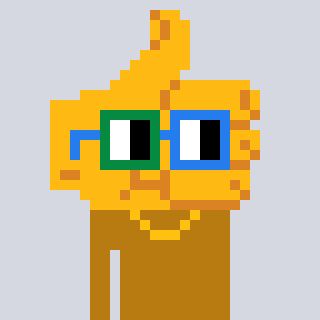
a pixel art character with square green and blue glasses, a thumbsup-shaped head and a gold-colored body on a cool background